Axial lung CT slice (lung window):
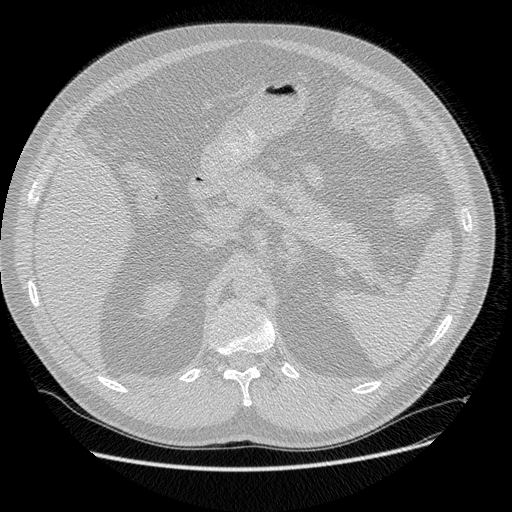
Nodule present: no